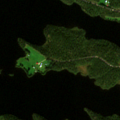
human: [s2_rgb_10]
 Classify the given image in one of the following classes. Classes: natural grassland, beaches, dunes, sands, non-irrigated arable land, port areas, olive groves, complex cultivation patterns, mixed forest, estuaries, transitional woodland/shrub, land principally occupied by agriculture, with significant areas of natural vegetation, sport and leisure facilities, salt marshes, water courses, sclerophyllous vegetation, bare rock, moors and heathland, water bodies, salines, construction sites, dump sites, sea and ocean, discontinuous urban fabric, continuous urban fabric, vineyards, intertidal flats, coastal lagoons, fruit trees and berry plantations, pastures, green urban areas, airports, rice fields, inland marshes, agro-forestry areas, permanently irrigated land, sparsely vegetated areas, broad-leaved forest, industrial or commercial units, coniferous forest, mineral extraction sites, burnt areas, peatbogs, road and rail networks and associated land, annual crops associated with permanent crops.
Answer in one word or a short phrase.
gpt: coniferous forest, water bodies